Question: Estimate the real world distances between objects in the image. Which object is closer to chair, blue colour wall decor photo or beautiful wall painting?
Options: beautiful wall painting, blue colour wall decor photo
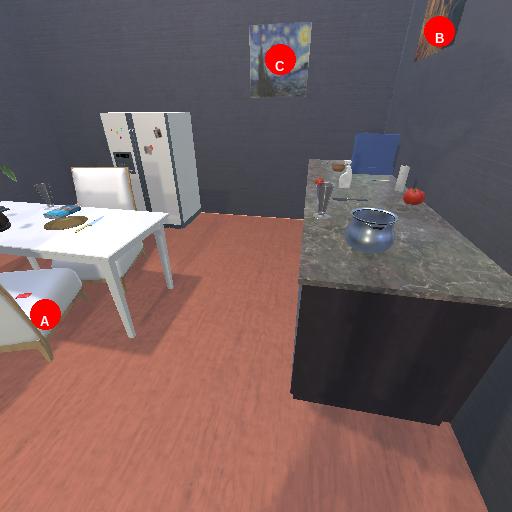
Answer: beautiful wall painting